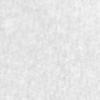
Label: no_change